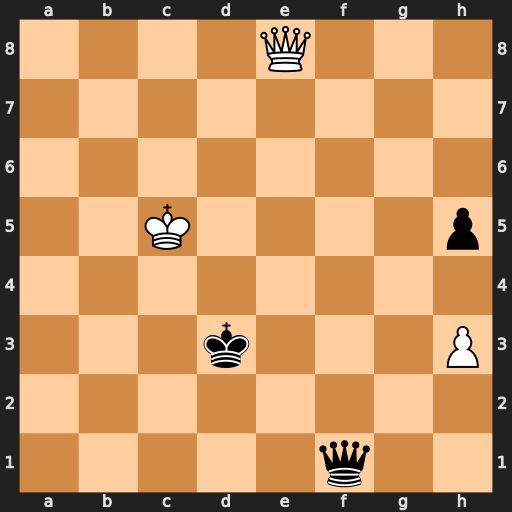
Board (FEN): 4Q3/8/8/2K4p/8/3k3P/8/5q2
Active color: w
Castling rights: -
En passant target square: -
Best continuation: Qb5+ Ke4 Qxf1